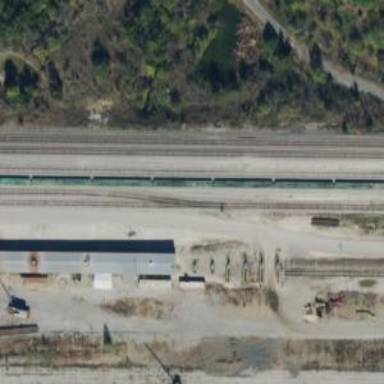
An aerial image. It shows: Rail spur service.